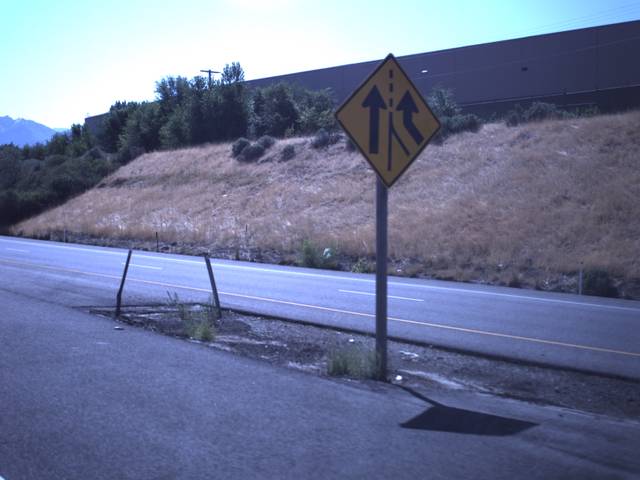
Region: United States
Coordinates: 40.631, -111.887